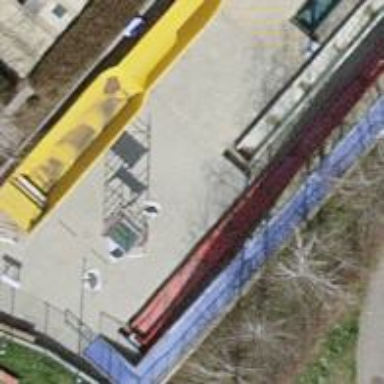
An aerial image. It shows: Water slide attraction.